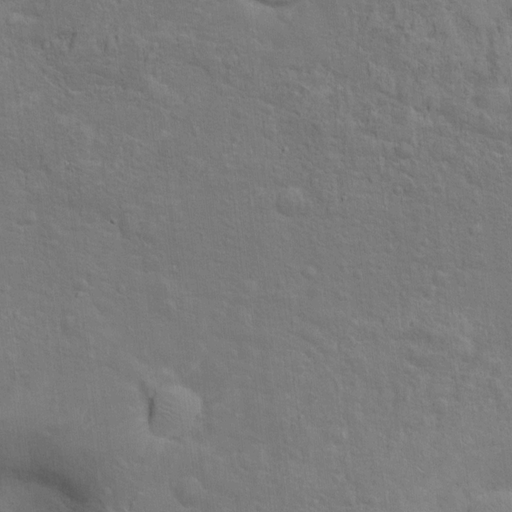
Classes present: Background, Cone